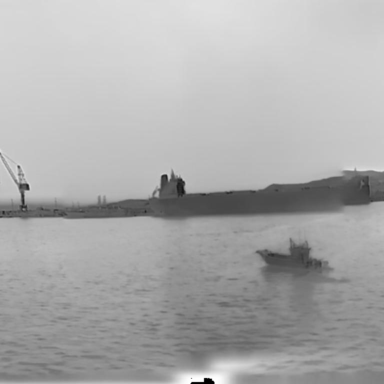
There are two objects shown in the infrared image, including a bulk_carrier, and a fishing_boat.